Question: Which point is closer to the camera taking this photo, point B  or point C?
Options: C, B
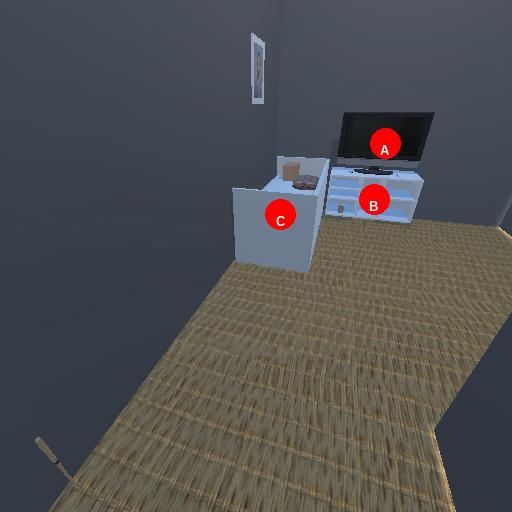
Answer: C